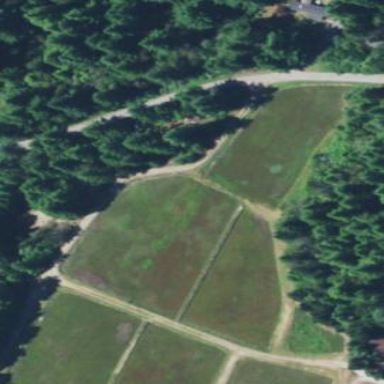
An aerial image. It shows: Farmland with cranberries as the main crop.